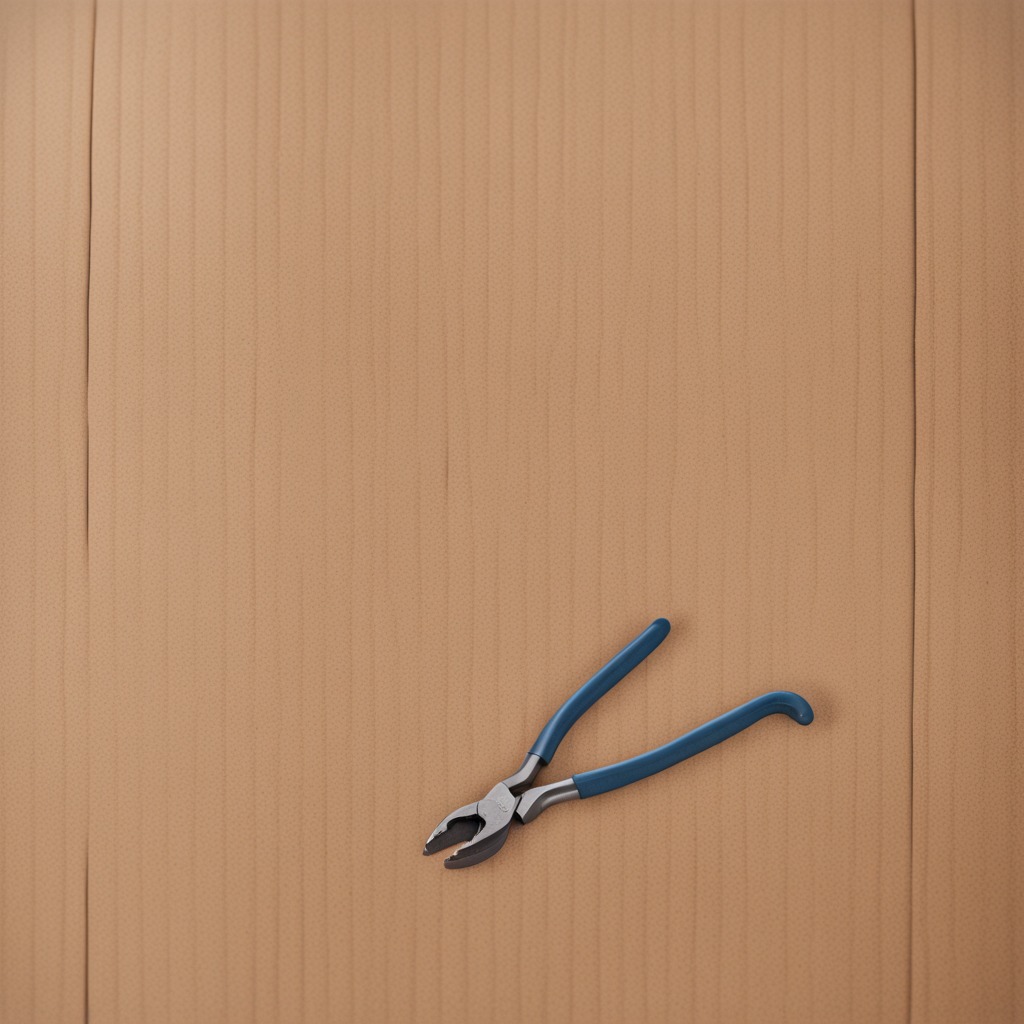
A plier is lying on the cardboard box surface in an outdoor workshop during daytime bright natural light soft shadows slightly creased but